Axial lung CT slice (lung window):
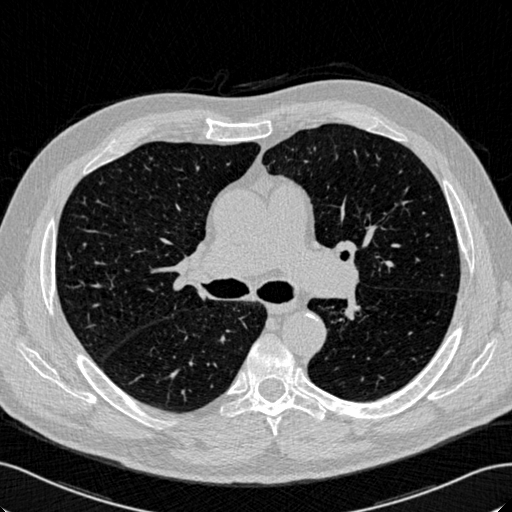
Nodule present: no